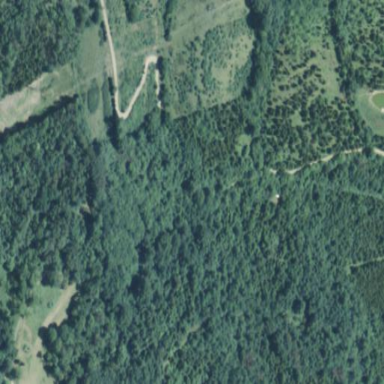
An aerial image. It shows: Serene woodland landscape.